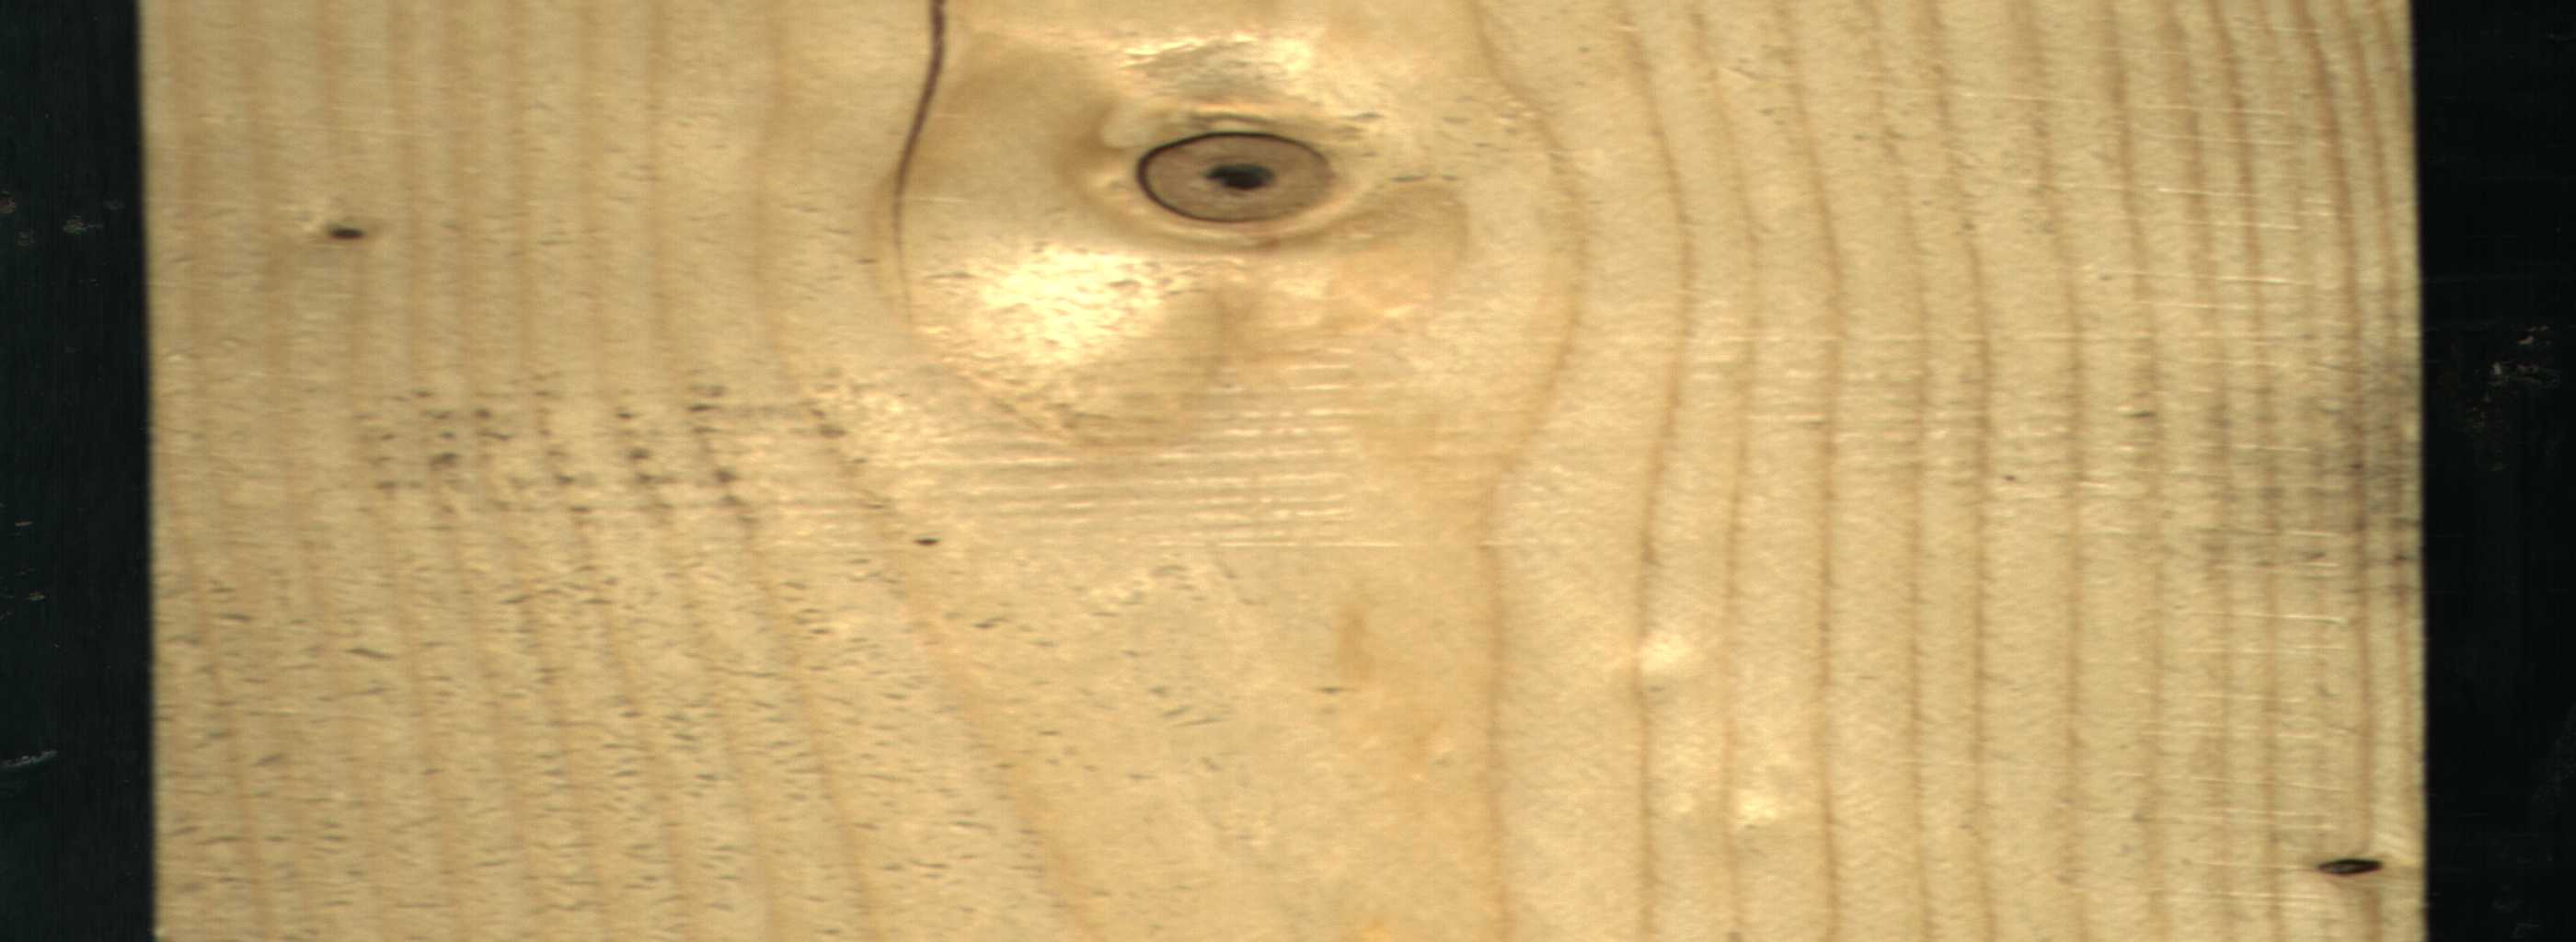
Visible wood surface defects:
Crack
Dead_Knot
Dead_Knot
Dead_Knot